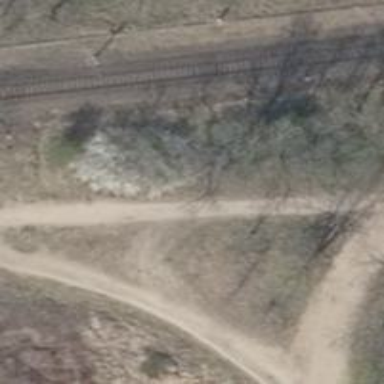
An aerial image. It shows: Gravel track with Grade 3 quality.